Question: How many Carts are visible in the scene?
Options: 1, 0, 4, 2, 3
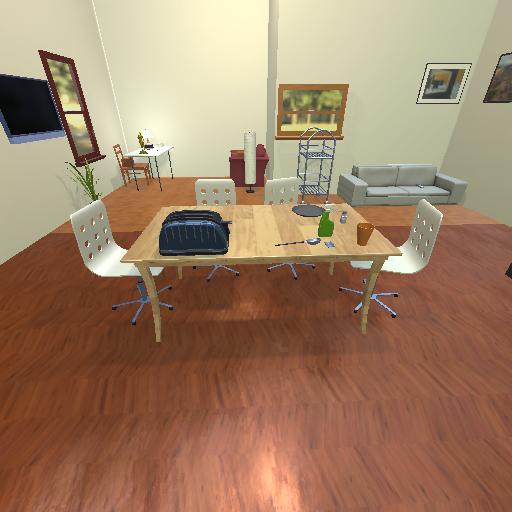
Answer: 1